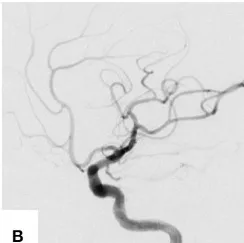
Images of the typical cases. Post-treatment.
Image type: radiology (x_ray)